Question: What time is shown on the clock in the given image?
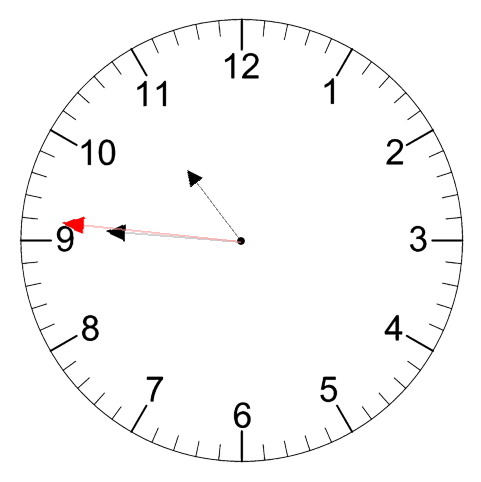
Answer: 10:45:46